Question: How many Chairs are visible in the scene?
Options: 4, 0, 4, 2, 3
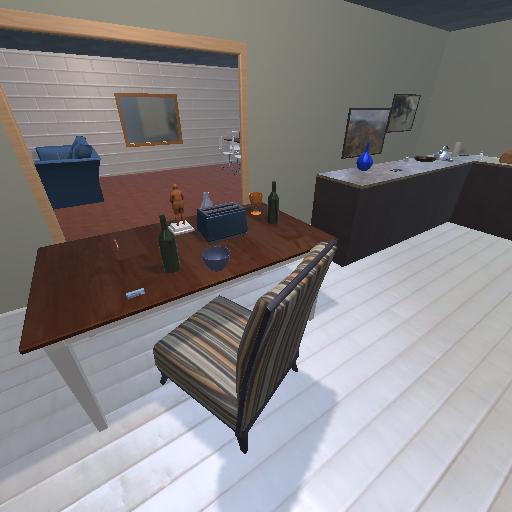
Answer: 4